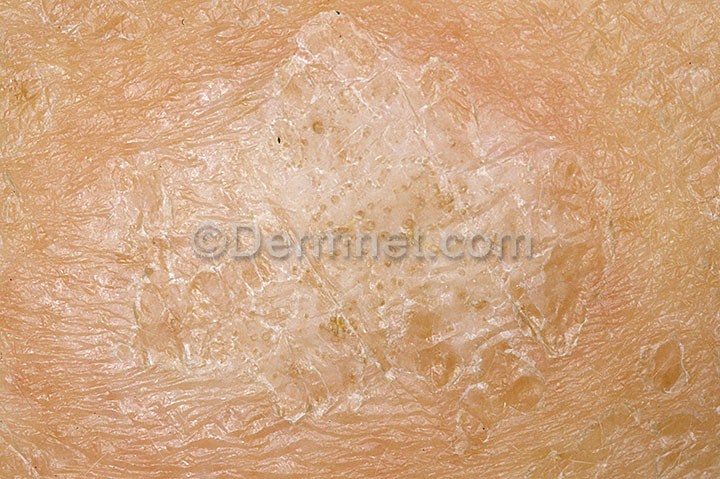
Disease: Psoriasis pictures Lichen Planus and related diseases